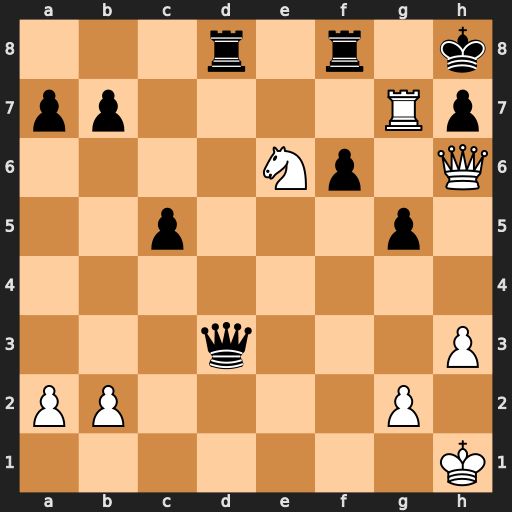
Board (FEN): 3r1r1k/pp4Rp/4Np1Q/2p3p1/8/3q3P/PP4P1/7K
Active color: w
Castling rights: -
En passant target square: -
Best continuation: Rg8+ Rxg8 Qxf6+ Rg7 Qxg7#